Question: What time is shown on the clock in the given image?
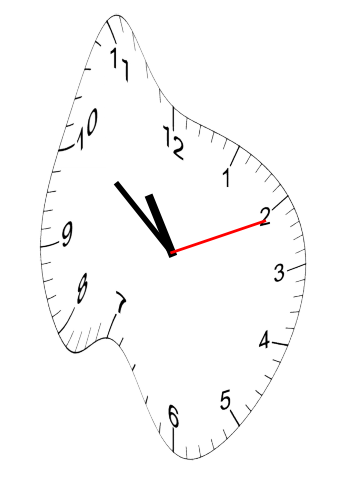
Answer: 10:51:11